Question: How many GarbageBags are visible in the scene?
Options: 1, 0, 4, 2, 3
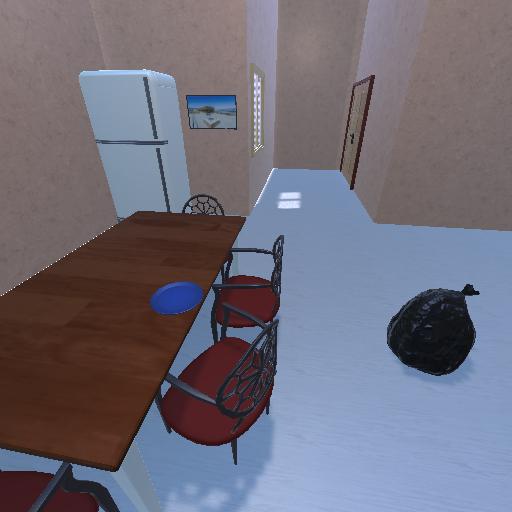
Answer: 1